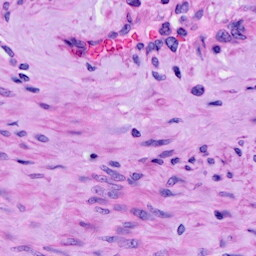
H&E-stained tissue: Cervix